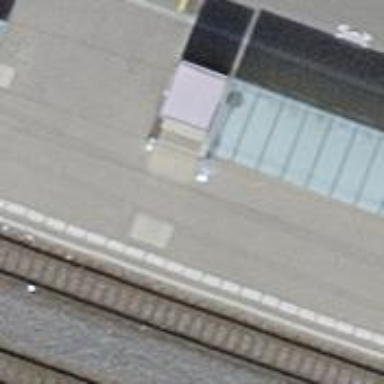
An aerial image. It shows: Railway station.